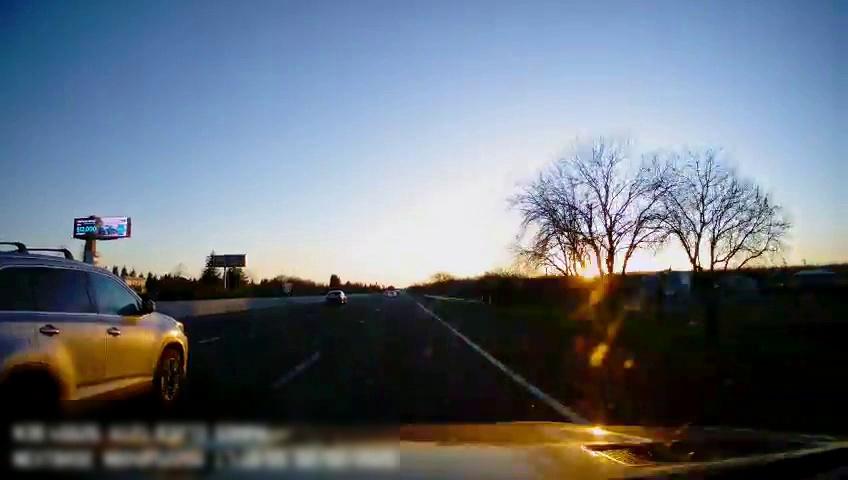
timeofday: Day
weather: Sunny
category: Drivable Space
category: Vehicles | Car
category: Vehicles | SUV
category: Lanes | Alternate Lane
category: Lanes | Current Lane
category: Lanes | Alternate Lane